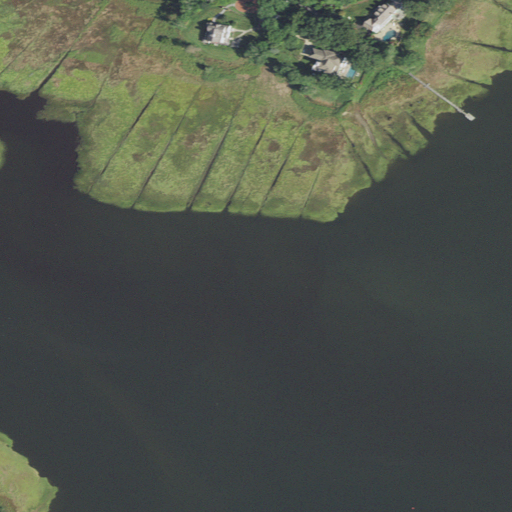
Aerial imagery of cape in Massachusetts named Hicks Point containing open water, herbaceous wetlands, low intensity development, grassland, medium intensity development, barren land, woody wetlands, and open development